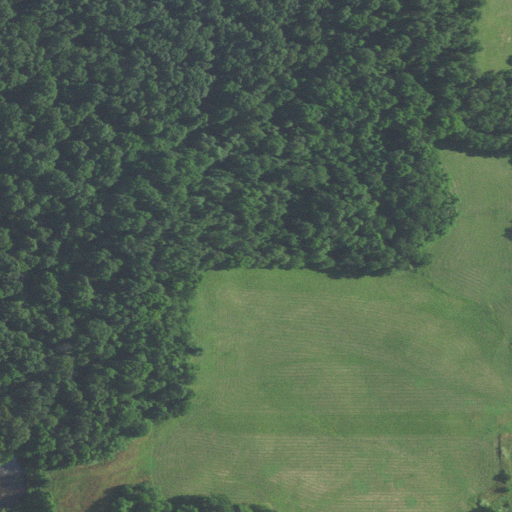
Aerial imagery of mountain in Indiana named Nix Hill containing deciduous forest, pasture, mixed forest, and open water